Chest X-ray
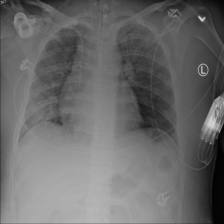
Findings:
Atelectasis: negative
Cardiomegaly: negative
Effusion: negative
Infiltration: positive
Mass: negative
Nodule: negative
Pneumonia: negative
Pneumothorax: negative
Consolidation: negative
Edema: negative
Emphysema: negative
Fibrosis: negative
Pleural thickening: negative
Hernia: negative